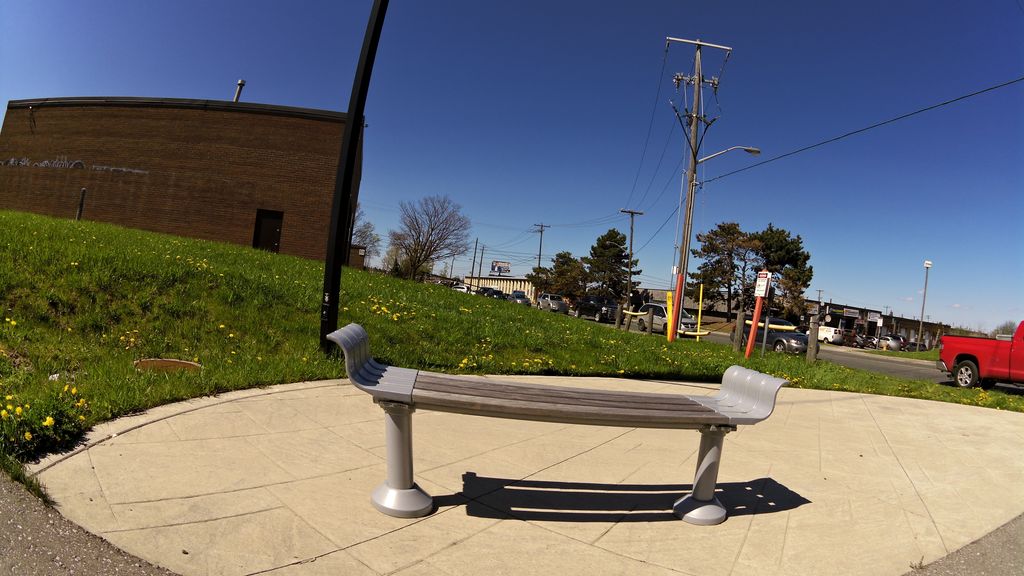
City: toronto